Aerial crown-view tile of a tropical tree (Barro Colorado Island, Panama), acquired 20250616:
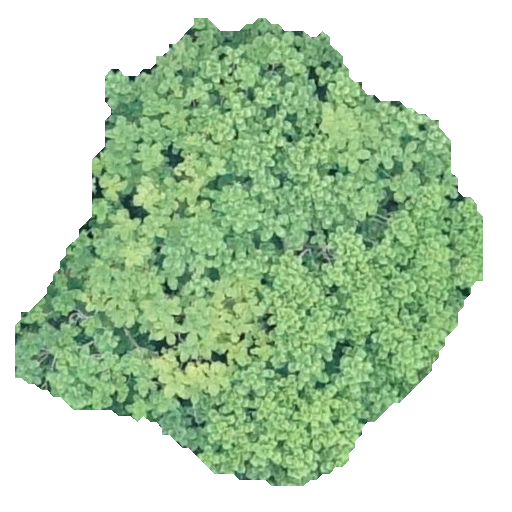
Species: Jacaranda copaia
GBIF accepted scientific name: Jacaranda copaia
Crown area: 211.396 m²